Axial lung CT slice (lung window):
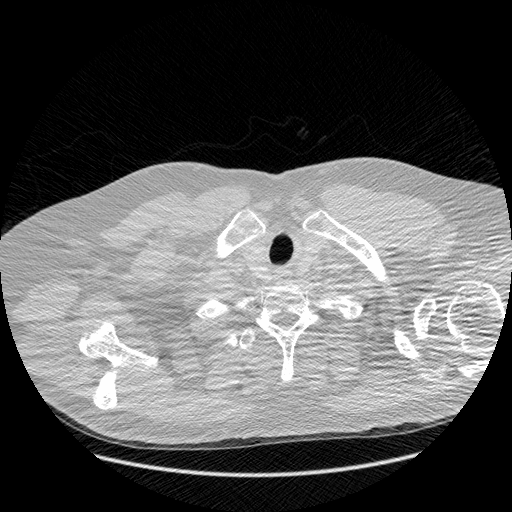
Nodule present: no